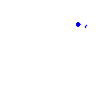
Particle: electron